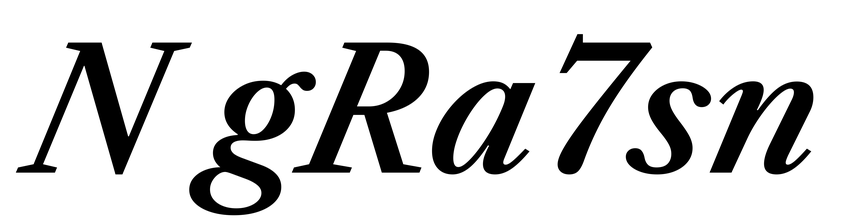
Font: LibreCaslonText-Italic_SemiBold_Italic